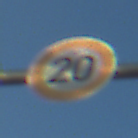
Verkehrszeichen: Geschwindigkeit20
Umgebung: Outdoor, RoadRail
Tageszeit: SunriseSunset
Wetter: Clear
Licht: Natural
Jahreszeit: NotSpecified
Kontrast: HighContrast